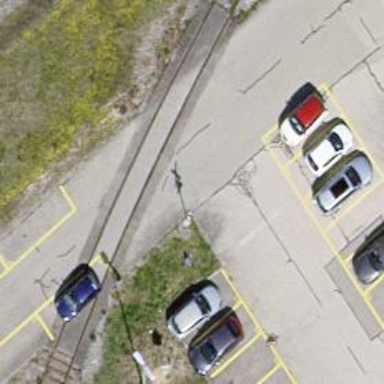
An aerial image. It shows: Railway level crossing.